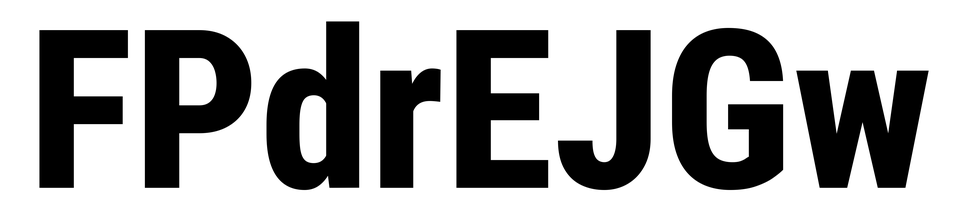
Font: Roboto_Condensed_ExtraBold